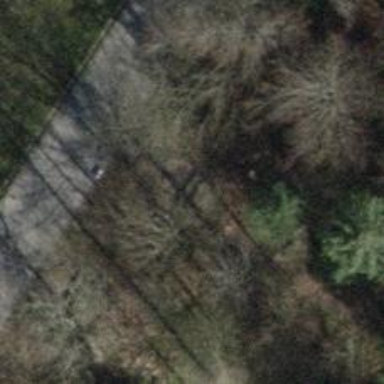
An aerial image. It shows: Brown bench in the vicinity.